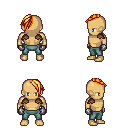
a pixel art fantasy rpg character, male body template, human, tanned skin, leather shoulder armor, teal pants, light blonde long mohawk hairstyle, metal gloves, four views (front, back, left, right), 2x2 character sprite sheet, small pixel art, hard edges, no anti-aliasing